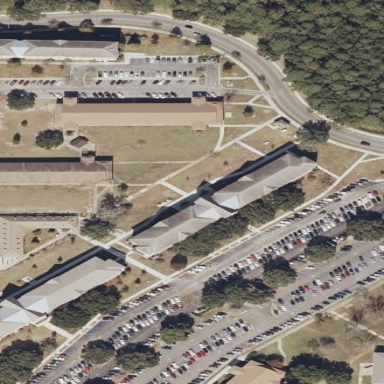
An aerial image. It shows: Dormitory building.